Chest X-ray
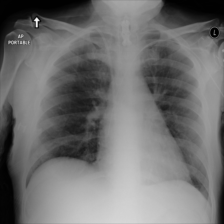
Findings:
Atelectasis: negative
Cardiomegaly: negative
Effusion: negative
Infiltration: negative
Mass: negative
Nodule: negative
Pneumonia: negative
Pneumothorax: negative
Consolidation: negative
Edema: negative
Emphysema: negative
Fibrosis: negative
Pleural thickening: negative
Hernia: negative